Aerial crown-view tile of a tropical tree (Barro Colorado Island, Panama), acquired 20241014:
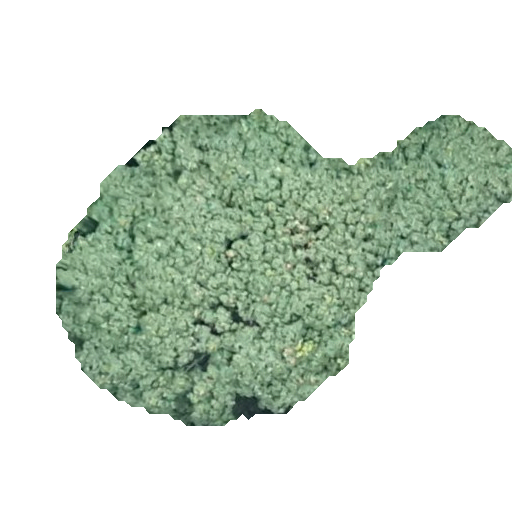
Species: Pourouma bicolor
GBIF accepted scientific name: Pourouma bicolor
Crown area: 141.776 m²